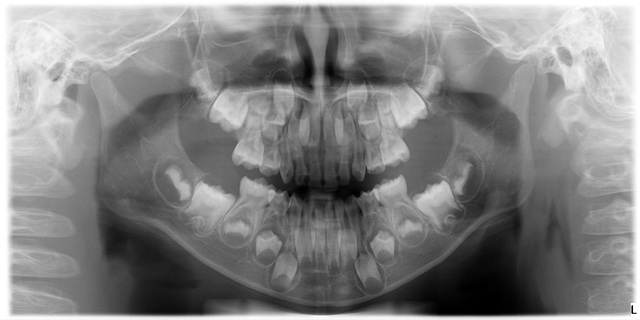
child